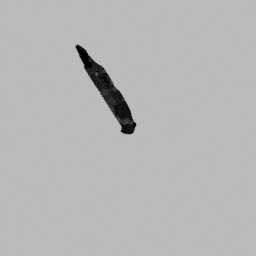
Label: nature